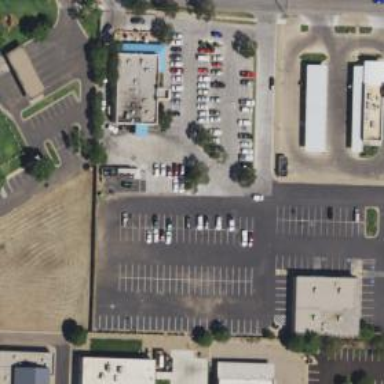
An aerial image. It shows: Parking area.